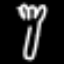
Label: fork